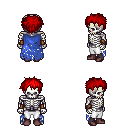
a pixel art fantasy rpg character, male body template, skeleton, blue tattered cape, white pants, red bedhead hairstyle, leather bracers, maroon shoes, four views (front, back, left, right), 2x2 character sprite sheet, small pixel art, hard edges, no anti-aliasing